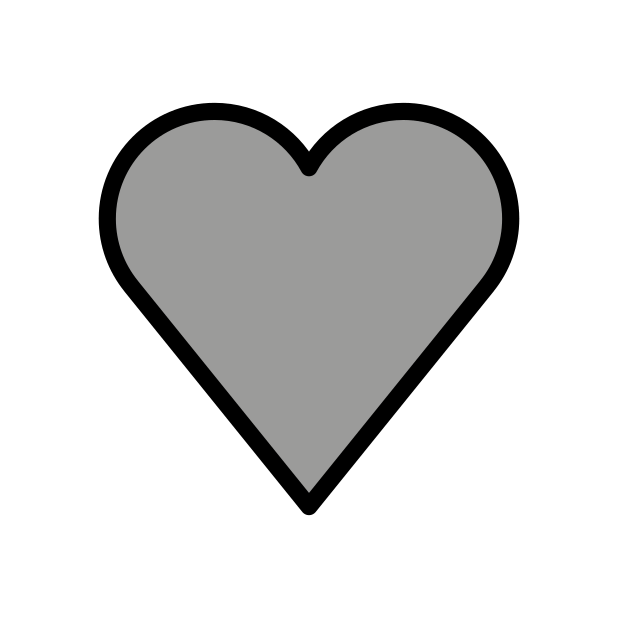
Emoji: 🩶
Name: grey heart
Unicode: 0x1fa76